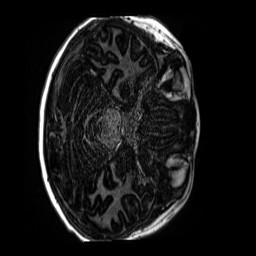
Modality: MP2RAGE
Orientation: axial
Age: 11
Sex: male
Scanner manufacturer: siemens
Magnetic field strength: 3 T
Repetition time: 4 s
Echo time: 0.00299 s